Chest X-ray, PA view. Patient: 46 years old, sex F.
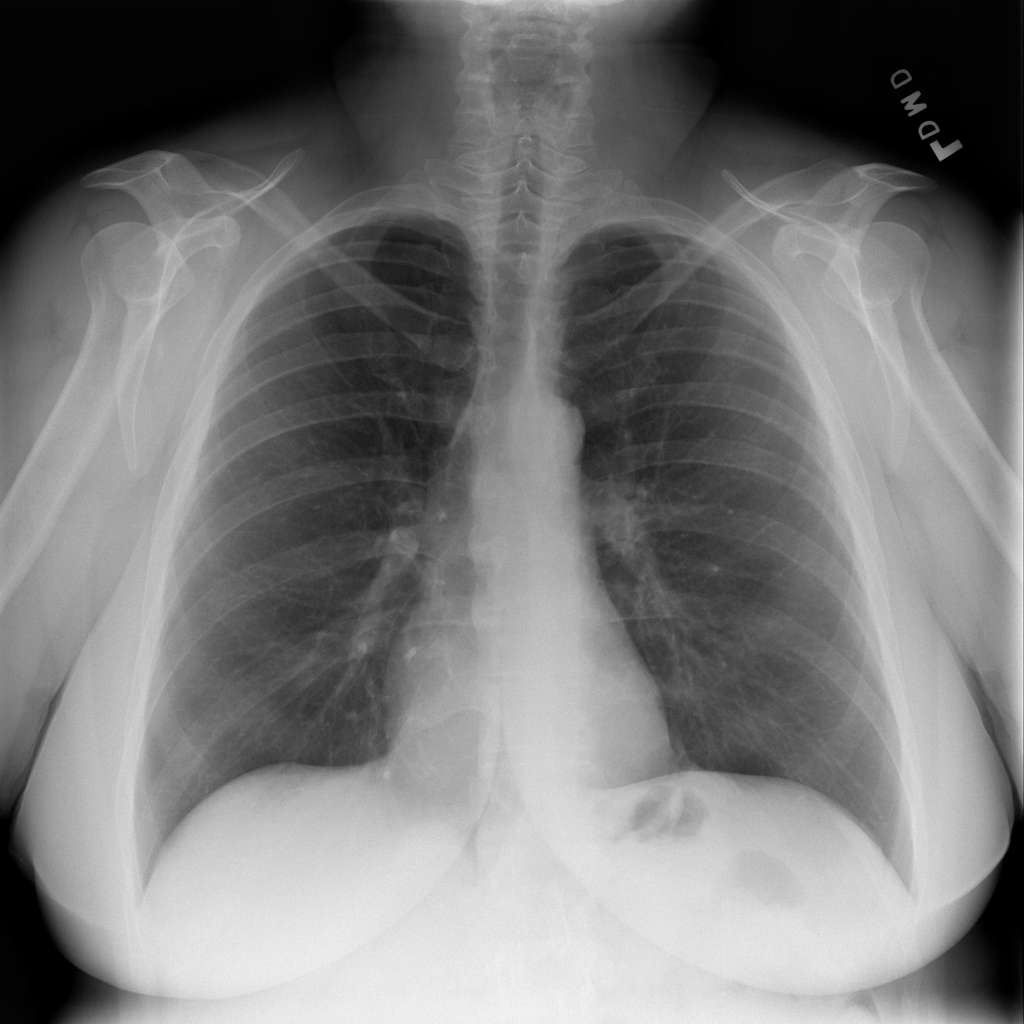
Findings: No Finding